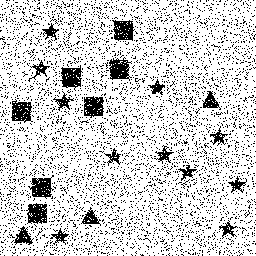
Squares: 7
Triangles: 3
Stars: 11
Total shapes: 21